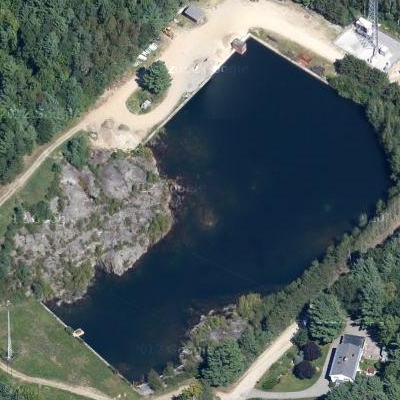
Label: dRiverLake